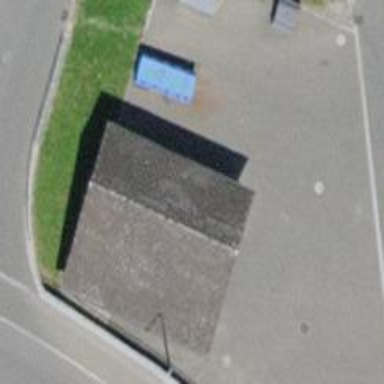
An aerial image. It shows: Recycling container in the area designated for recycling.